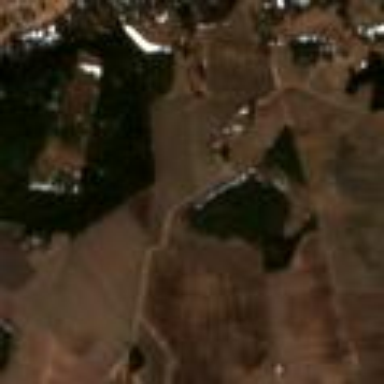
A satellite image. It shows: Picturesque farmland scene.